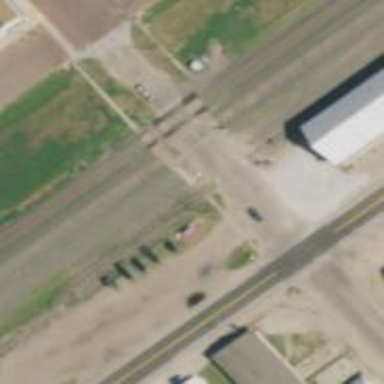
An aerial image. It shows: Railway siding with rails.